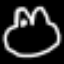
Label: frog